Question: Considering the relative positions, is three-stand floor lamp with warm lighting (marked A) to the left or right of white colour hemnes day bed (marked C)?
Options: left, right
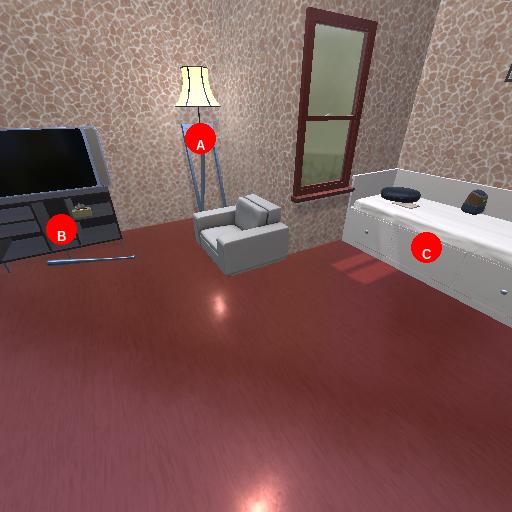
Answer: left